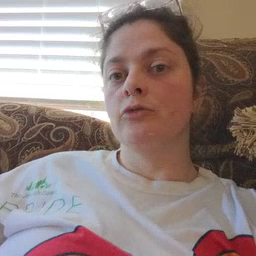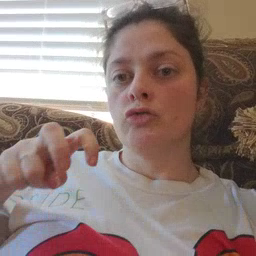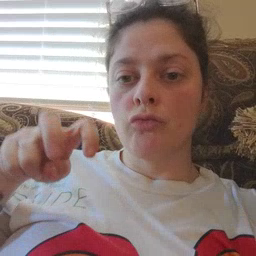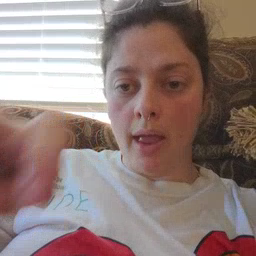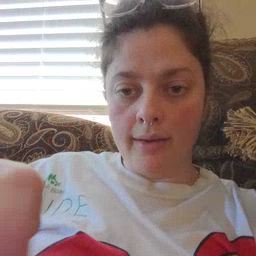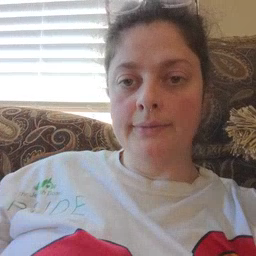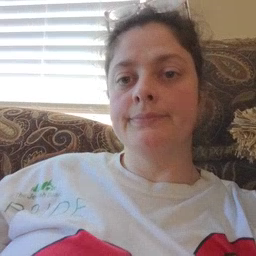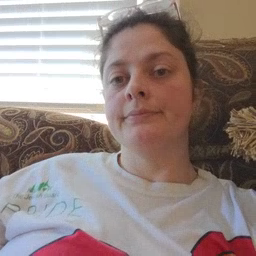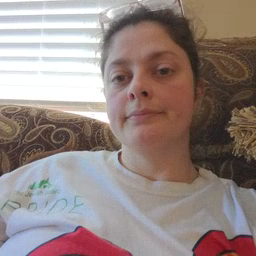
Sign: ride